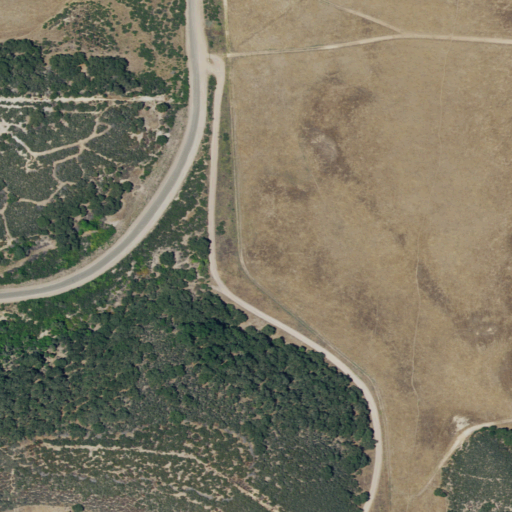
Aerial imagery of valley in California named McConnell Canyon containing grassland, shrub, mixed forest, open development, and evergreen forest